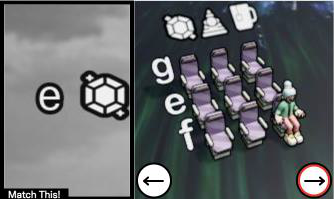
Task: seats
Answer: no